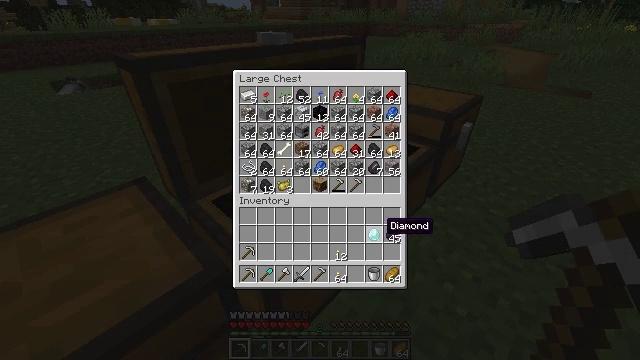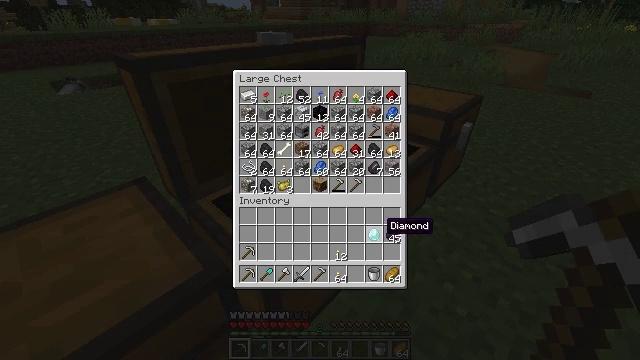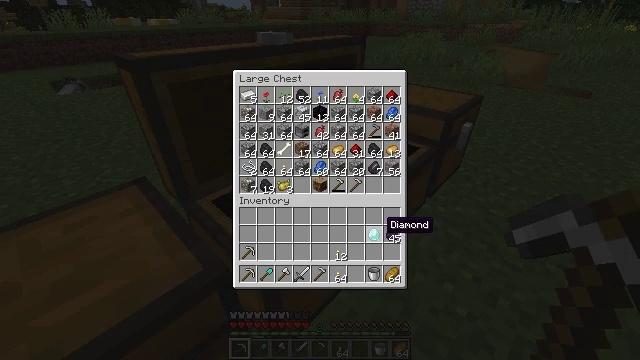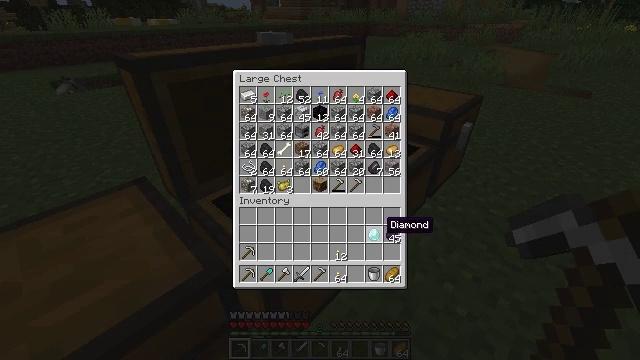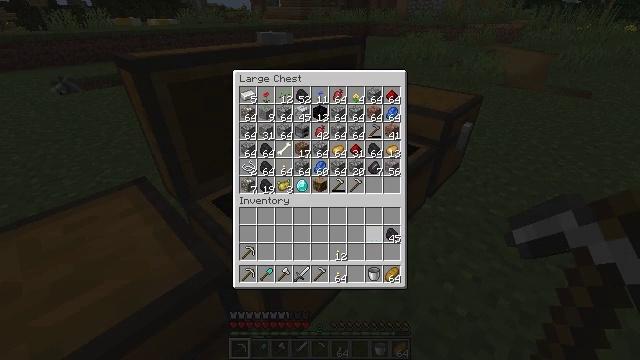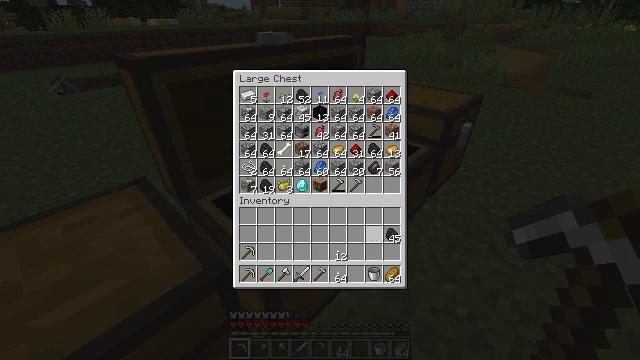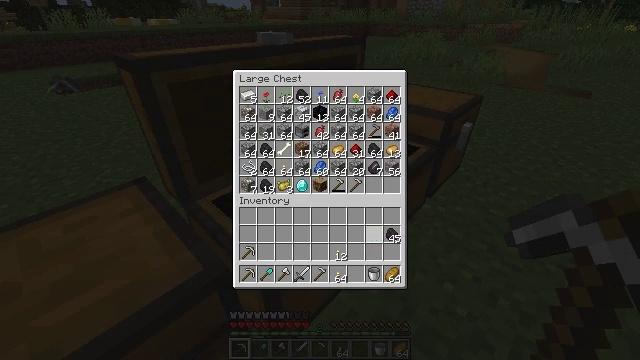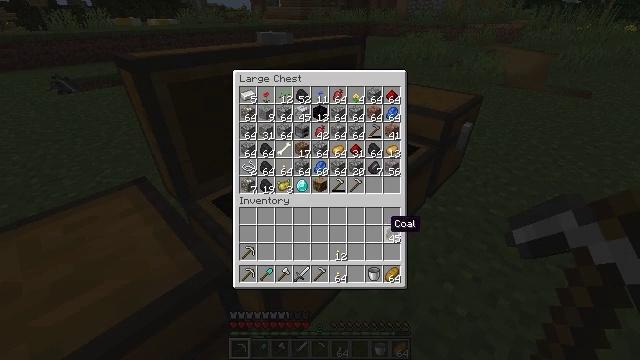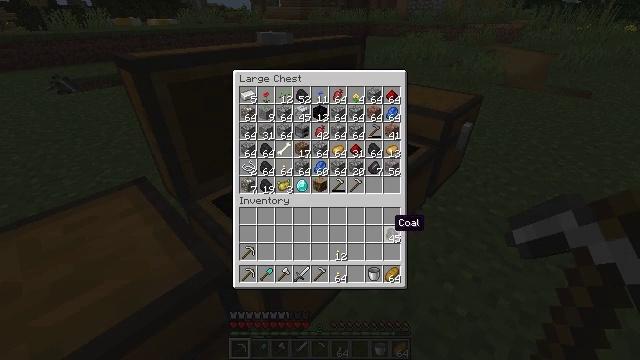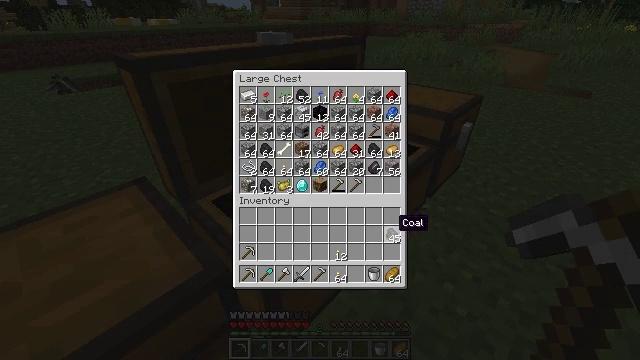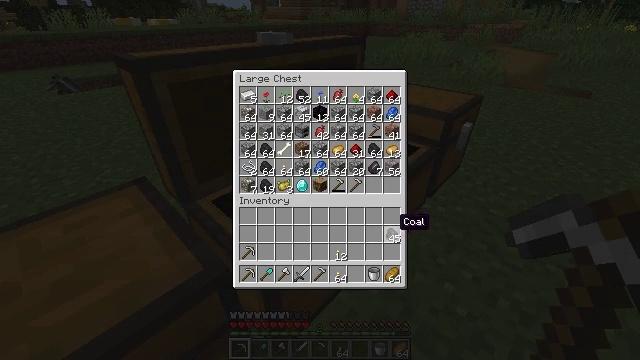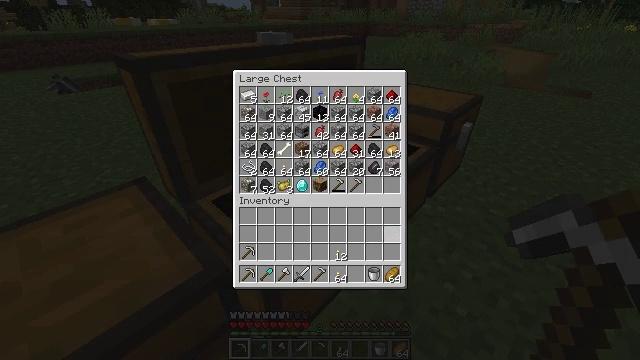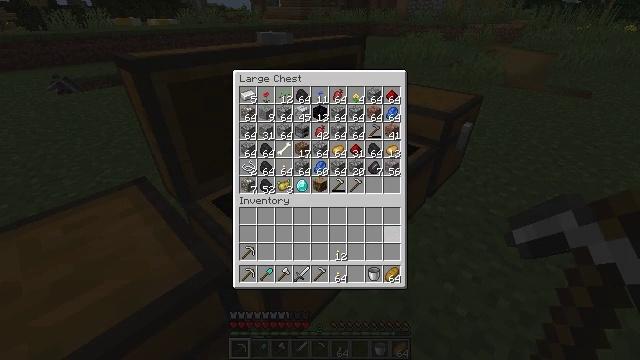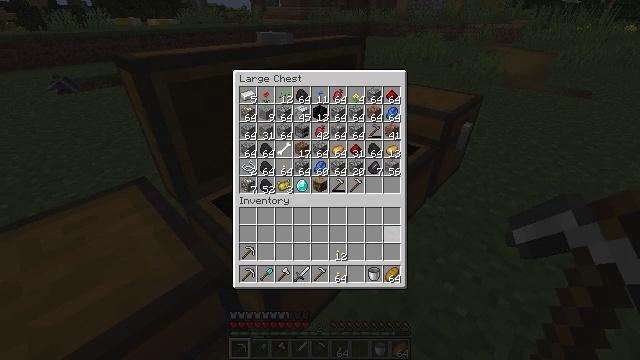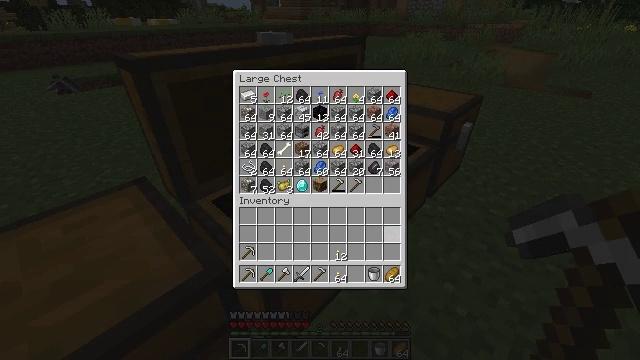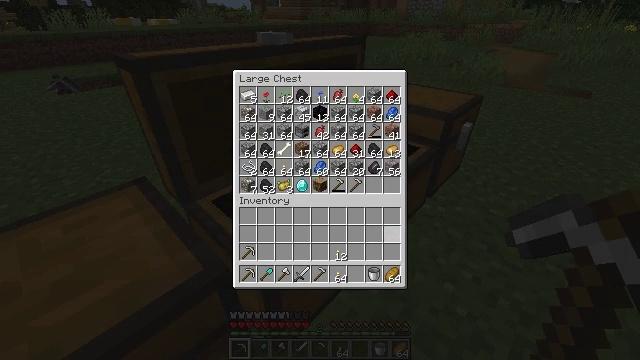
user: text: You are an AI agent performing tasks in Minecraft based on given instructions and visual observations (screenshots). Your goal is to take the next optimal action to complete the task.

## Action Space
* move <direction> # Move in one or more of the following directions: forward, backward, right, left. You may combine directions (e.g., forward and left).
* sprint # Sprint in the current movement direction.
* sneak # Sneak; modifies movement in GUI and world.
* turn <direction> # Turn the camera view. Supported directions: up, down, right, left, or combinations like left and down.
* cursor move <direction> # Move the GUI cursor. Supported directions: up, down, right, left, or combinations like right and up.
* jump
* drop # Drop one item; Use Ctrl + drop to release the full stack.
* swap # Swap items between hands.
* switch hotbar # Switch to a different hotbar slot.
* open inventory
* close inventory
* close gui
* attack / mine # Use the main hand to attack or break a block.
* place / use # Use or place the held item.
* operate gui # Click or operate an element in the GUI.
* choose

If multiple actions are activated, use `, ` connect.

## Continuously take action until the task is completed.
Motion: motion action
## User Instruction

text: Break the pumpkin to collect it.
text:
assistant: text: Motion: no_op
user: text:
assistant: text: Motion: sneak
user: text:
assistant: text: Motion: sneak
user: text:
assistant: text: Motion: sneak, choose
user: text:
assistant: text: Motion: sneak, choose
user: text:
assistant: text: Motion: sneak
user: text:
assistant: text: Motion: sneak
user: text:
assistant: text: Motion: sneak
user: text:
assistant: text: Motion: sneak
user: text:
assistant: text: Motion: sneak
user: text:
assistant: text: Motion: sneak, choose
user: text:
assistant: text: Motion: sneak, choose
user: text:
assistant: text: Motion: sneak, choose
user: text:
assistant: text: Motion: sneak
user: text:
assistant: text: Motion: sneak
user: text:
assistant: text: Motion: sneak
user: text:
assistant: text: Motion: sneak
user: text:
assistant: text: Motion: sneak
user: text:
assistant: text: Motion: sneak
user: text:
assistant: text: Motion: sneak
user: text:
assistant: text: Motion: sneak
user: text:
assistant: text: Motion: sneak
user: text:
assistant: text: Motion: sneak
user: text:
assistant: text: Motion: sneak
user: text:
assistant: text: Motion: sneak
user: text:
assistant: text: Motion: sneak
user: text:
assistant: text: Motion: sneak
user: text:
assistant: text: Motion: sneak
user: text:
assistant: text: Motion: sneak
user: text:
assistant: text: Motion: sneak